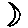
Label: moon